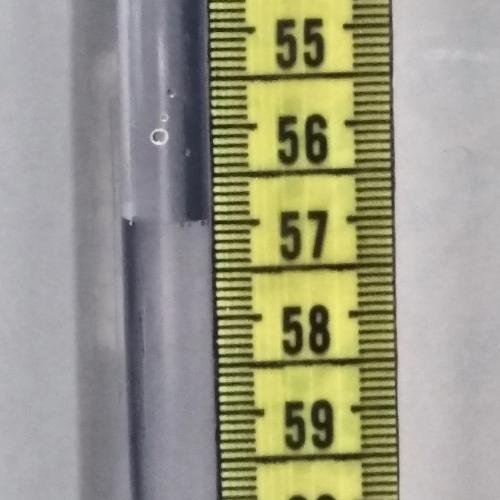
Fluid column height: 57.0 cm